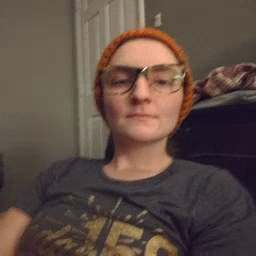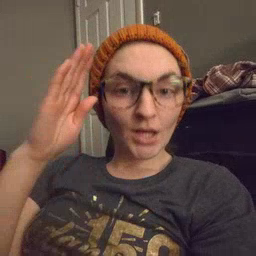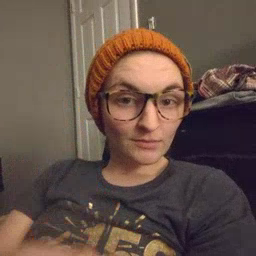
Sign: hello